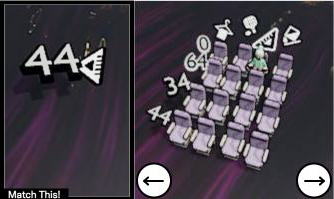
Task: seats
Answer: no